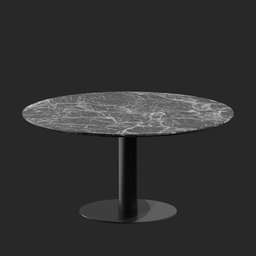
Label: furniture